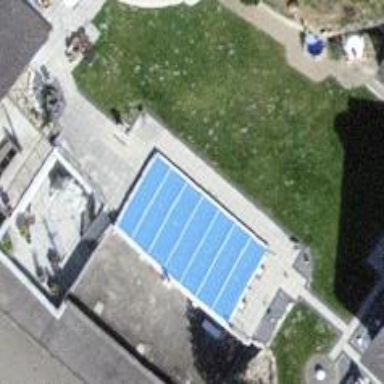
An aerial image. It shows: Swimming pool located in leisure land.